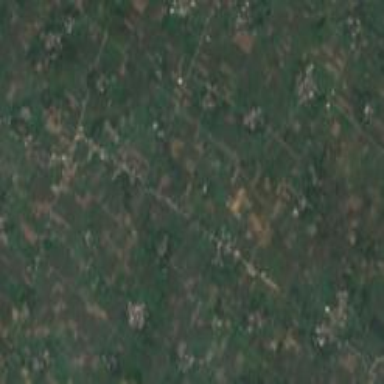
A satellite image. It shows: Small hamlet.